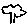
Label: tree